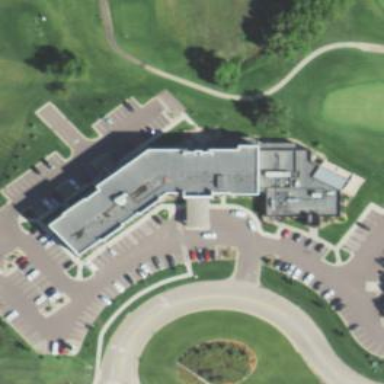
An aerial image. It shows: Hotel building.